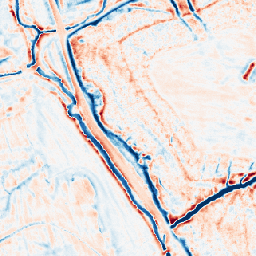
Category: edge_preserving
Decomposition family: bilateral
Decomposition parameters: d: 15
sigma_color: 25
sigma_space: 150
Upsampling method: area
Upsampling parameters: scale: 8
Upsampling scale: 8